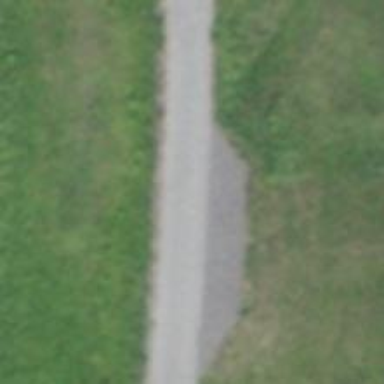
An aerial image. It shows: Passing place on the road.